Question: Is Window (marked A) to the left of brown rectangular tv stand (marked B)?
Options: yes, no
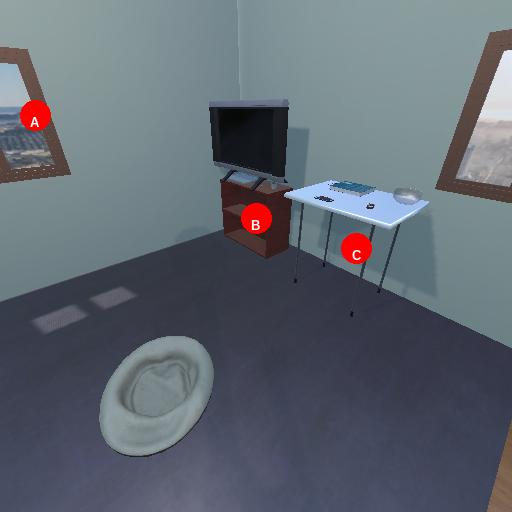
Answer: yes